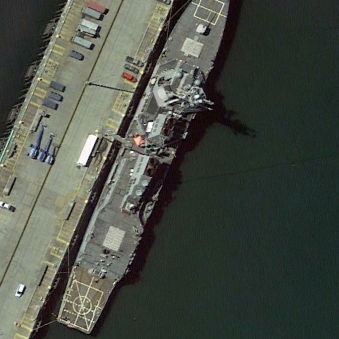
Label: Arleigh_Burke-class_destroyer